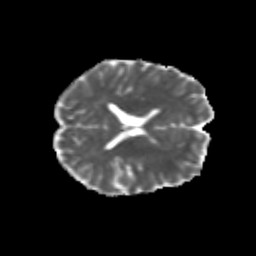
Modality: MD
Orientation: axial
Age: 29
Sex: male
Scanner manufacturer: siemens
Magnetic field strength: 3 T
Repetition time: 3.5 s
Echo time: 0.113 s